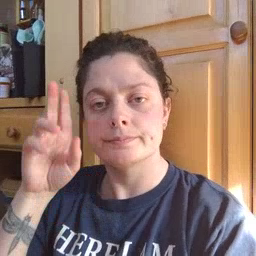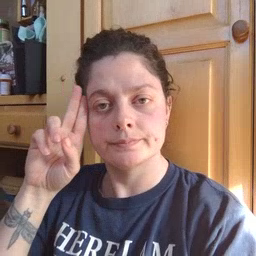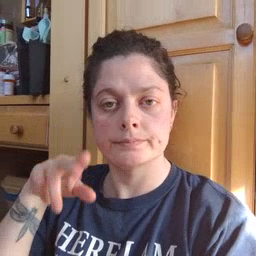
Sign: uncle